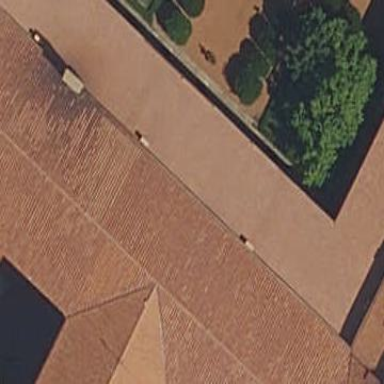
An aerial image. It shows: Building with skillion roof made of roof tiles.